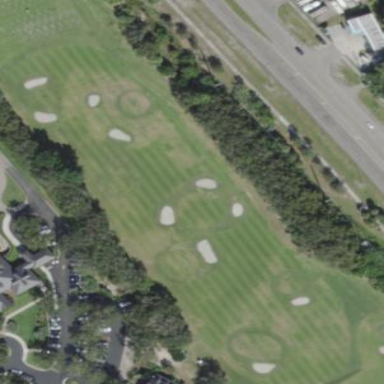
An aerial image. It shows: Grassy area designated as driving range for golf.